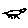
Label: cat